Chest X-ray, PA view. Patient: 21 years old, sex F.
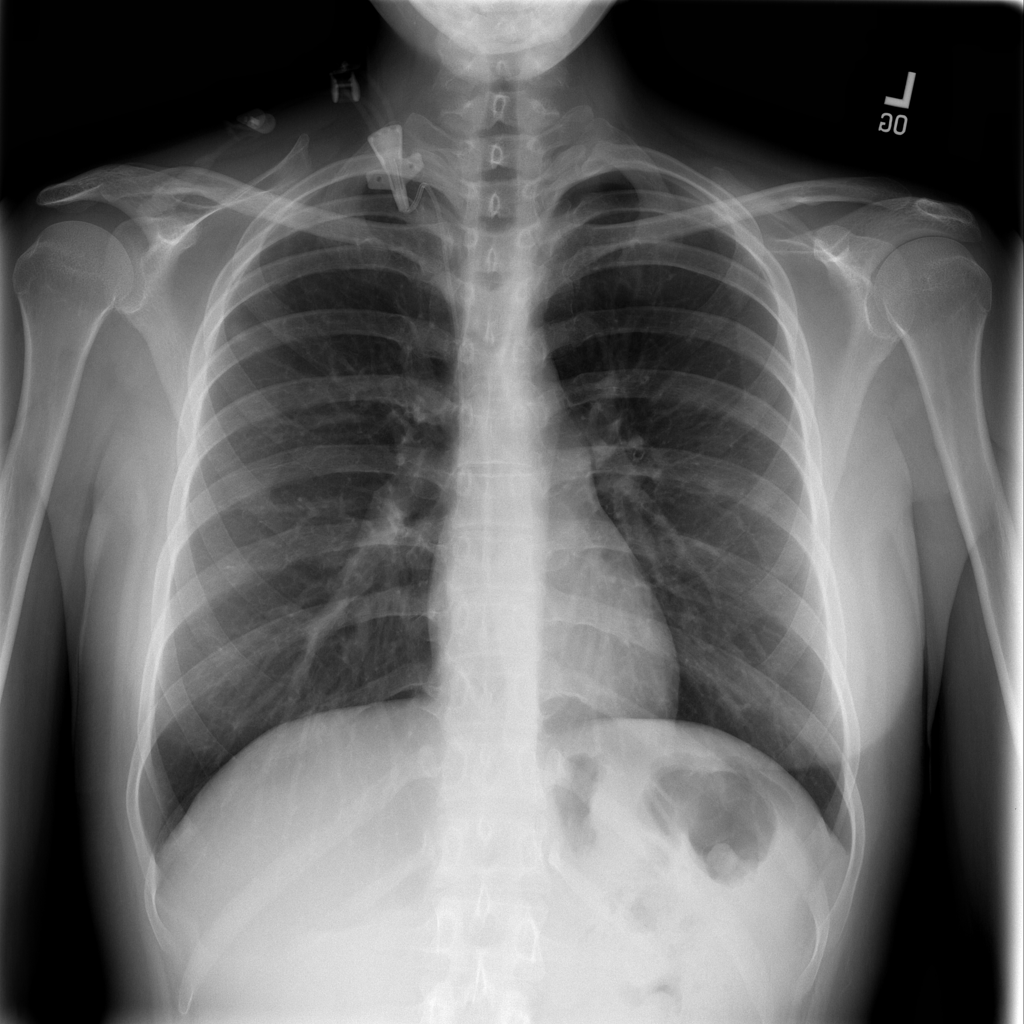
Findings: No Finding